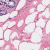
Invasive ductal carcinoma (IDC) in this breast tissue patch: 0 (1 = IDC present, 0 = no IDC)